Question: I have a div (maincontent) which is inside another div (container). These divs are located in aspx page, and I have many asp.net controls inside the insider div (maincontent). But it is so interesting that the site looks like this;

<URL>
The white part (maincontent) should be resized according to the elemnts inside. But it's height is shown as 0px.
Here is the css of maincontent and container;
'''
#container
{
background: #FFF;
width: 1000px;
height:auto;
margin-right: auto;
margin-left: auto;
border-right: 2px solid #B0AA94;
border-left: 2px solid #B0AA94;
border-bottom: 2px solid #B0AA94;
border-radius: 0px 10px 0px 10px;
}
#maincontent
{
height: auto;
font-family: Trebuchet MS;
font-size: 10px;
color: Black;
margin-left: 30px;
margin-top: 40px;
}
'''
What am I missing ?
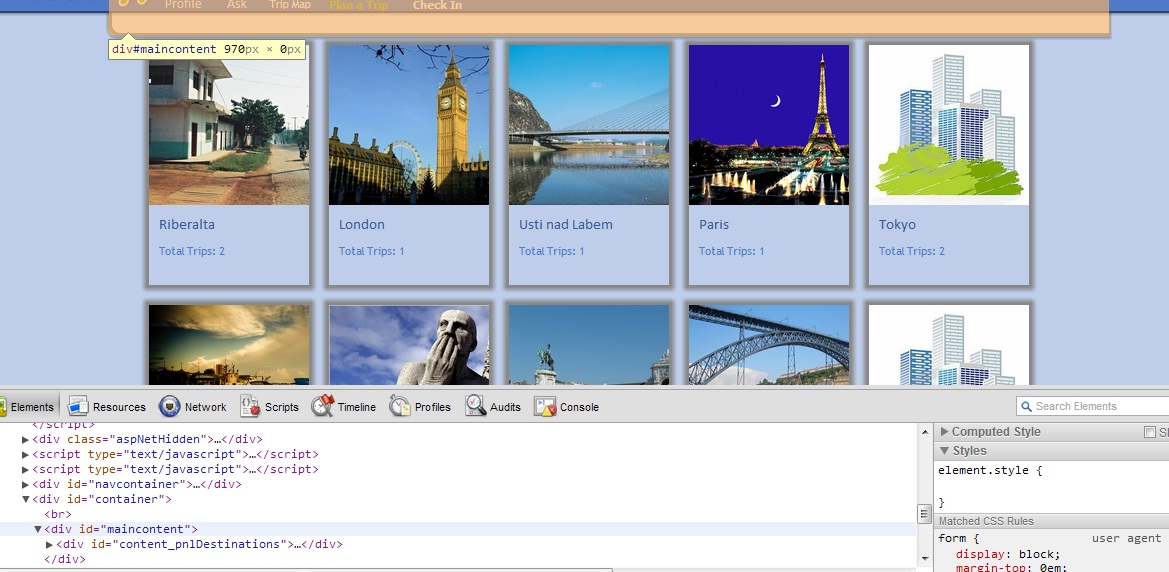
Answer: You likely have a lot of floated elements within those containers. You'll need to clear them. You can clear floated elements by setting their container's overflow property to "auto" or "hidden".
Fiddle: <URL>